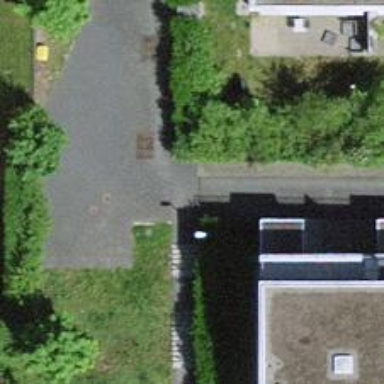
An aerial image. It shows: Set of steps on the road.